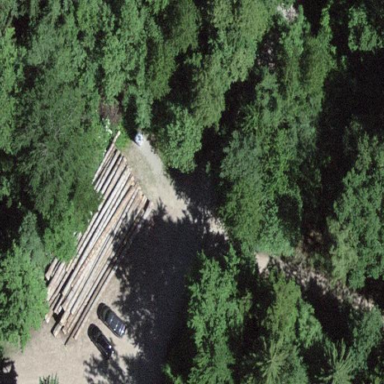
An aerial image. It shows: Parking area with fine gravel surface.